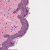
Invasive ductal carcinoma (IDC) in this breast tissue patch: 0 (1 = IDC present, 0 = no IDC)